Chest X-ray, AP view. Patient: 50 years old, sex M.
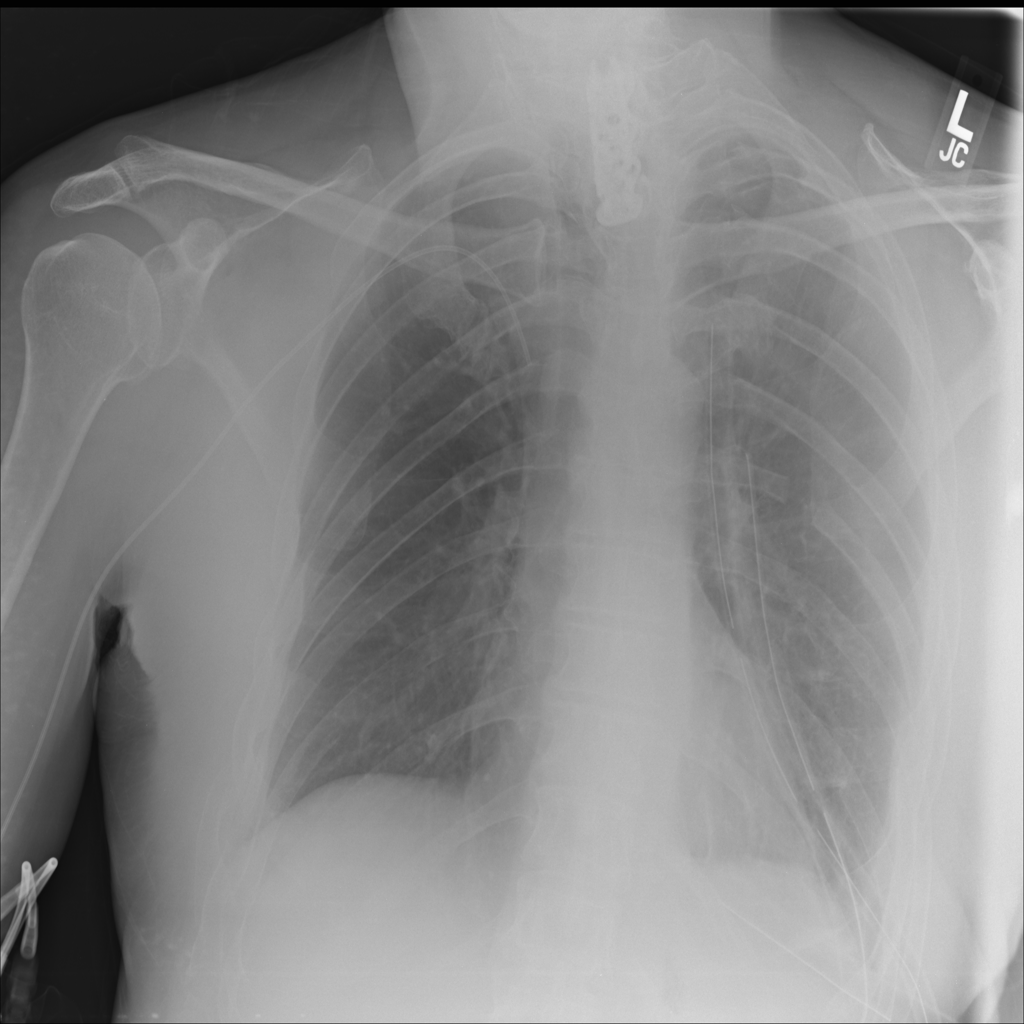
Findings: Pneumothorax